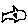
Label: fish